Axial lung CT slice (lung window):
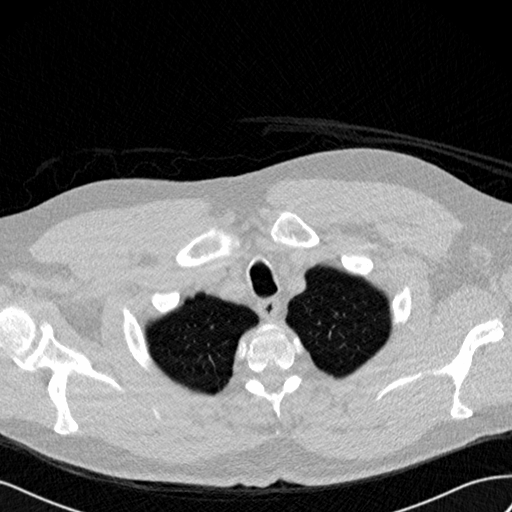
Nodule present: no